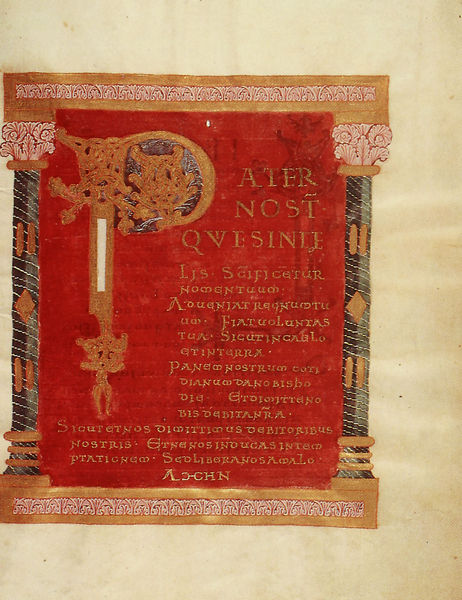
Titel: Fuldaer Sakramentar
Standort: Herkunftsort: Fulda (EU - D - H)
Institution: Göttingen, Niedersächsische Staats- und Universitätsbibliothek
Schlagwörter: blau, blätter, weiß, schwarz, säulen, rot, architektur, gold, blatt, rosa, schrift, papier, detail, ornamente, buch, initiale, leinwand, buchseite, fries, pergament, gebetsbuch, siegel, purpur, pater, arkantus, latein, buchmalerei, buchkunst, p, pater noster, buchkuns, prot